Question: I have a block of text shown like:

What I am trying to accomplish is that when I add the test to this table view cell, I want to make a specific word or group of words clickable. Lets take the group of words Grand Turk Lighthouse for example. Is there a way to add a href to the word that when I click it, it will send me to say View2 which is in the app. I am building an app that will not go to the internet and so I want a way for the link to be clickable to send to another page within the app. Thanks for any help provided.
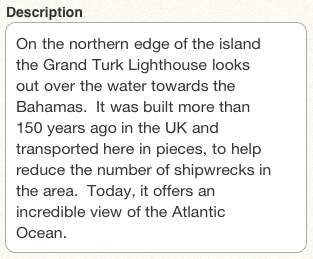
Answer: I can't give you specific answer, but you may try this :
<URL>
it also could give different style, color, and href in one label.

another alternative, is to use UIWebView, and listen / delegate to it. load html within the app.
hope it helps.